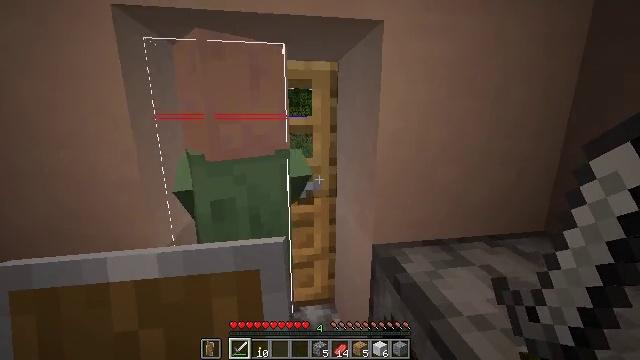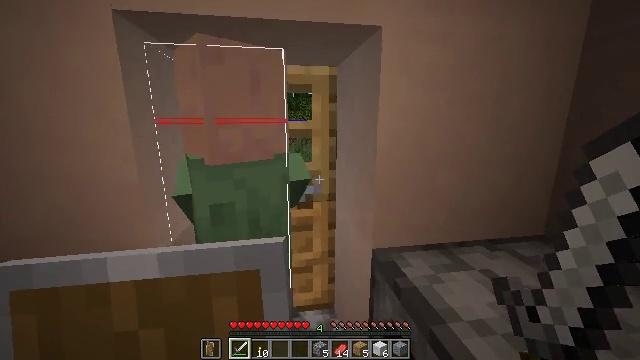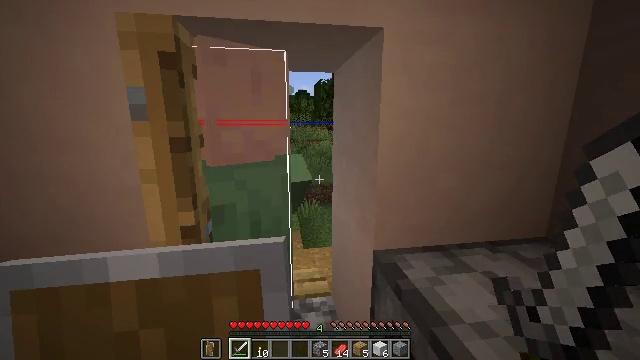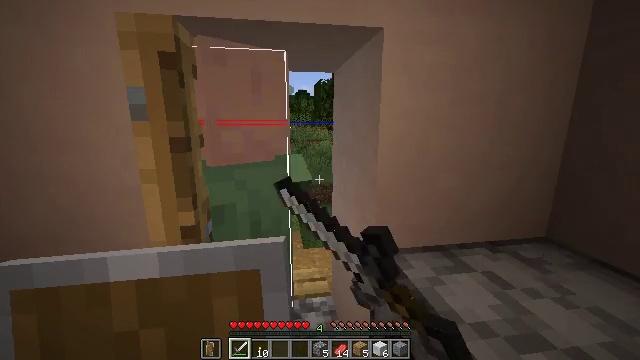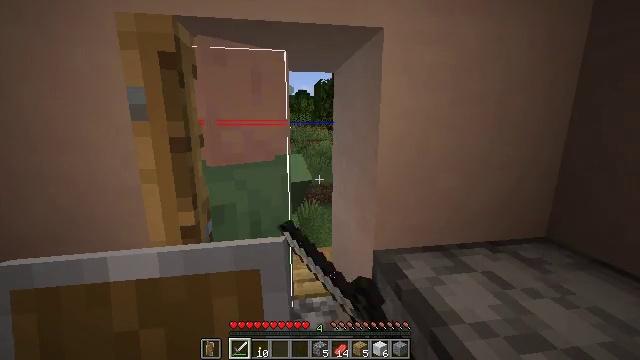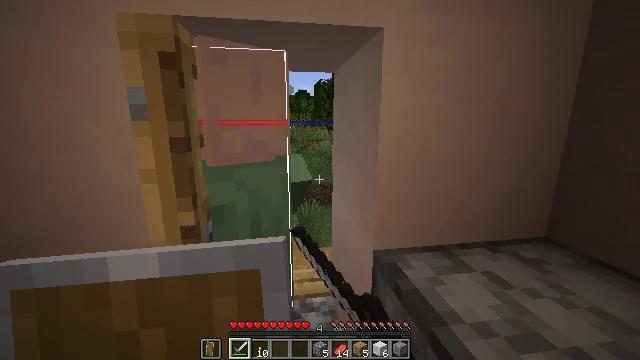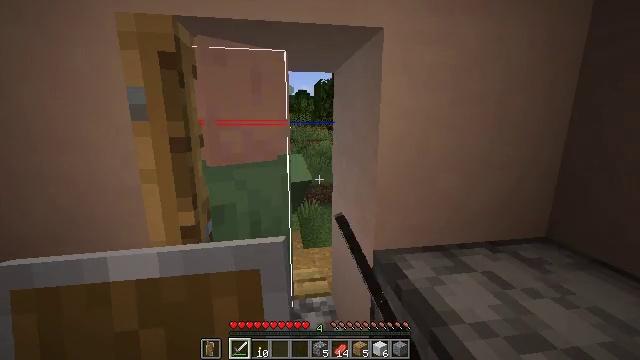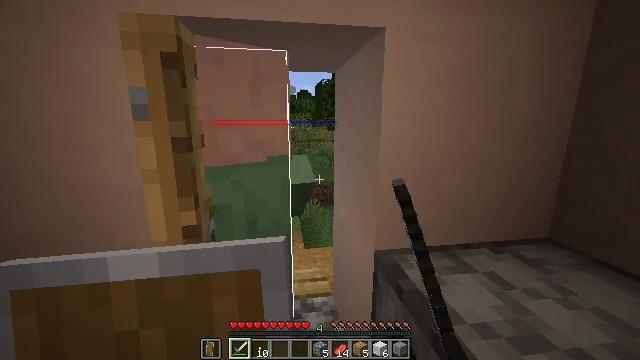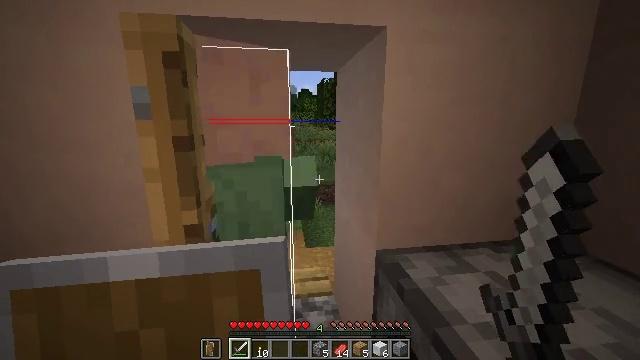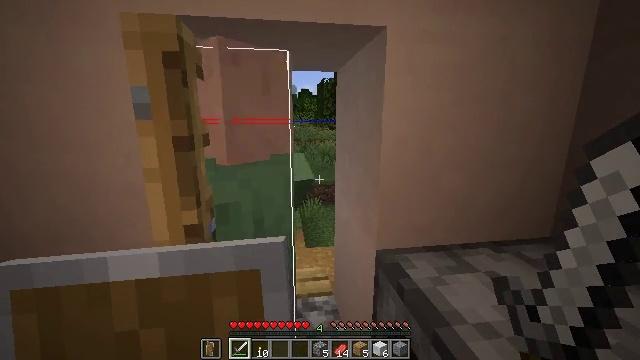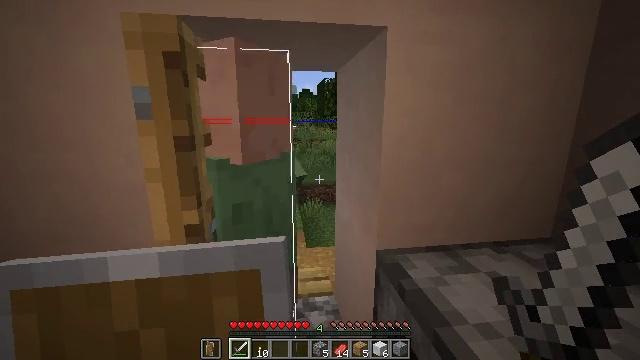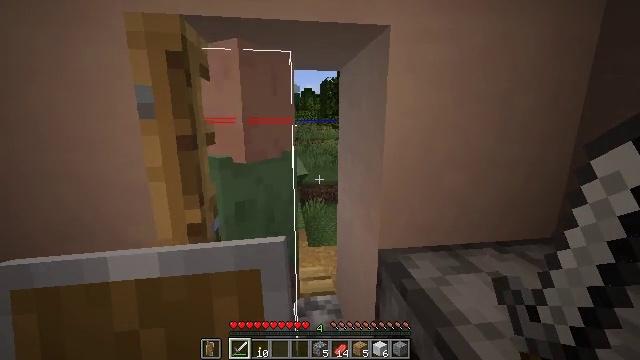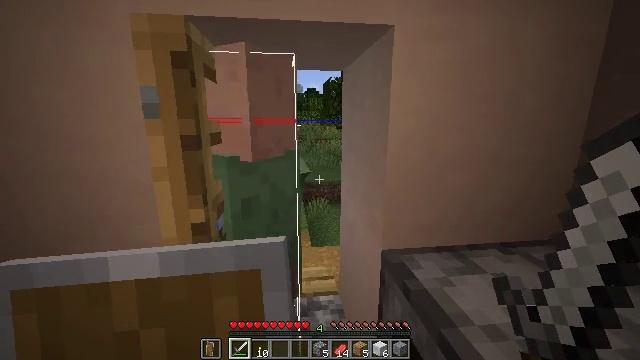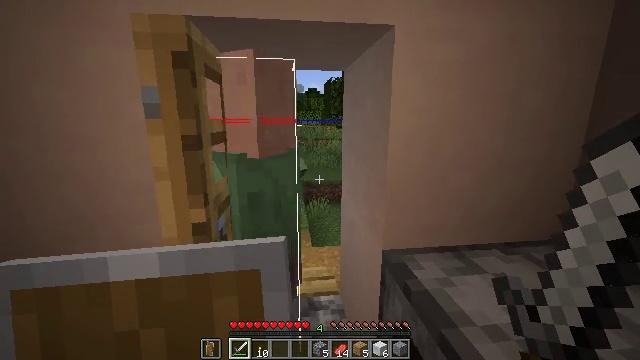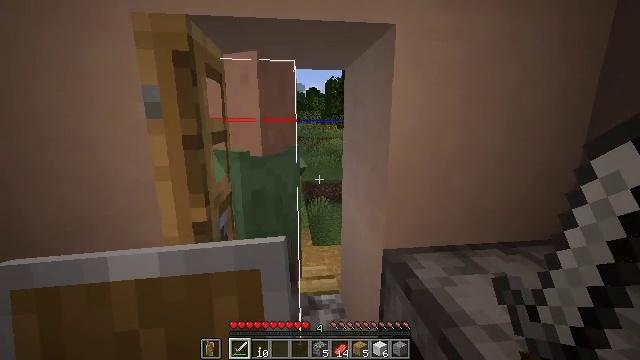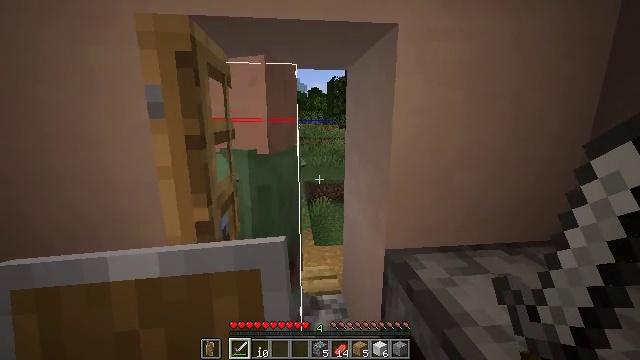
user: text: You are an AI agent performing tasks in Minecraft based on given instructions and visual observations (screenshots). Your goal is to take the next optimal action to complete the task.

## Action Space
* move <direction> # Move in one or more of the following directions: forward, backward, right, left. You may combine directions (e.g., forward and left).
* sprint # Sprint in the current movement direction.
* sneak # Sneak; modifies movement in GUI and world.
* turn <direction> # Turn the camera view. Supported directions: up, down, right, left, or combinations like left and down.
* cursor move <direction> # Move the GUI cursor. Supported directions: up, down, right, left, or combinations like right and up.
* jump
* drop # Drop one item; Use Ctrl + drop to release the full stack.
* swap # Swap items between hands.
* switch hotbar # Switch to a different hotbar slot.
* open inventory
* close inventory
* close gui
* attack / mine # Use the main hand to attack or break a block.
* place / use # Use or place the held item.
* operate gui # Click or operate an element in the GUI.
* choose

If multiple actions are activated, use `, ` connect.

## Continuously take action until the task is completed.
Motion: motion action
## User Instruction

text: Collect the oak door by breaking it.
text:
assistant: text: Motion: no_op
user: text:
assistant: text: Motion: use / place
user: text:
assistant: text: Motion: use / place
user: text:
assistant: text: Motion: use / place
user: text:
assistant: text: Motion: no_op
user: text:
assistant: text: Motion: no_op
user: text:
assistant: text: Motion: no_op
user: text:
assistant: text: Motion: no_op
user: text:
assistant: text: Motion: no_op
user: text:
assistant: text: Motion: no_op
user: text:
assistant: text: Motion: no_op
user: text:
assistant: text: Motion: no_op
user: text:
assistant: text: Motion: no_op
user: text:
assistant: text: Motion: no_op
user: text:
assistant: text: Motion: no_op
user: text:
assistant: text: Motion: no_op
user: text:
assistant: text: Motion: turn left
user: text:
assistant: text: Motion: no_op
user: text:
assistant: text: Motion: no_op
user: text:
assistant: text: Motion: turn left
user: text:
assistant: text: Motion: turn left
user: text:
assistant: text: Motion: turn left
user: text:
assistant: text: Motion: no_op
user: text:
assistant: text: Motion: no_op
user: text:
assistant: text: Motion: no_op
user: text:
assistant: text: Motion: no_op
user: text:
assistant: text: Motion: move forward, turn left
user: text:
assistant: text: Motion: move forward, turn left
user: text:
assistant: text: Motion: move forward, turn left
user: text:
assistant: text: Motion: move forward, turn left